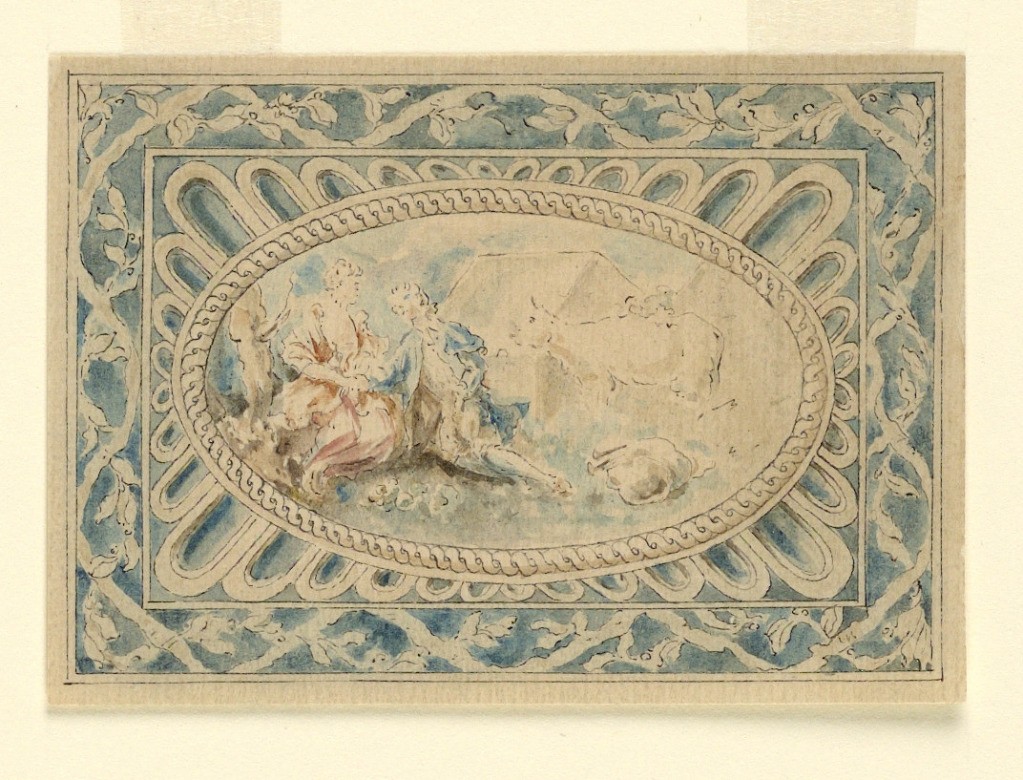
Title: Rectangular Box Cover
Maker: Charles Eisen, French, 1720–1778
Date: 18th century
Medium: Pen and black ink, brush and watercolor on laid paper
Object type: Drawing
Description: An oval medallion showing shepherdess and shepherd.